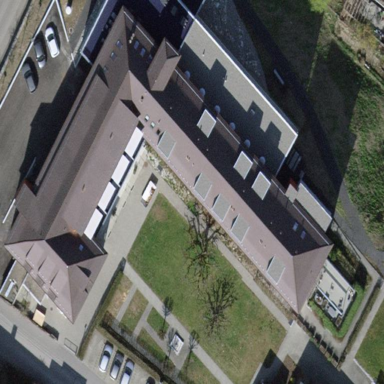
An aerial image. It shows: Dormitory building.